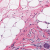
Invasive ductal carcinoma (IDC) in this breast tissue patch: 0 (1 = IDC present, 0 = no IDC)